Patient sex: M
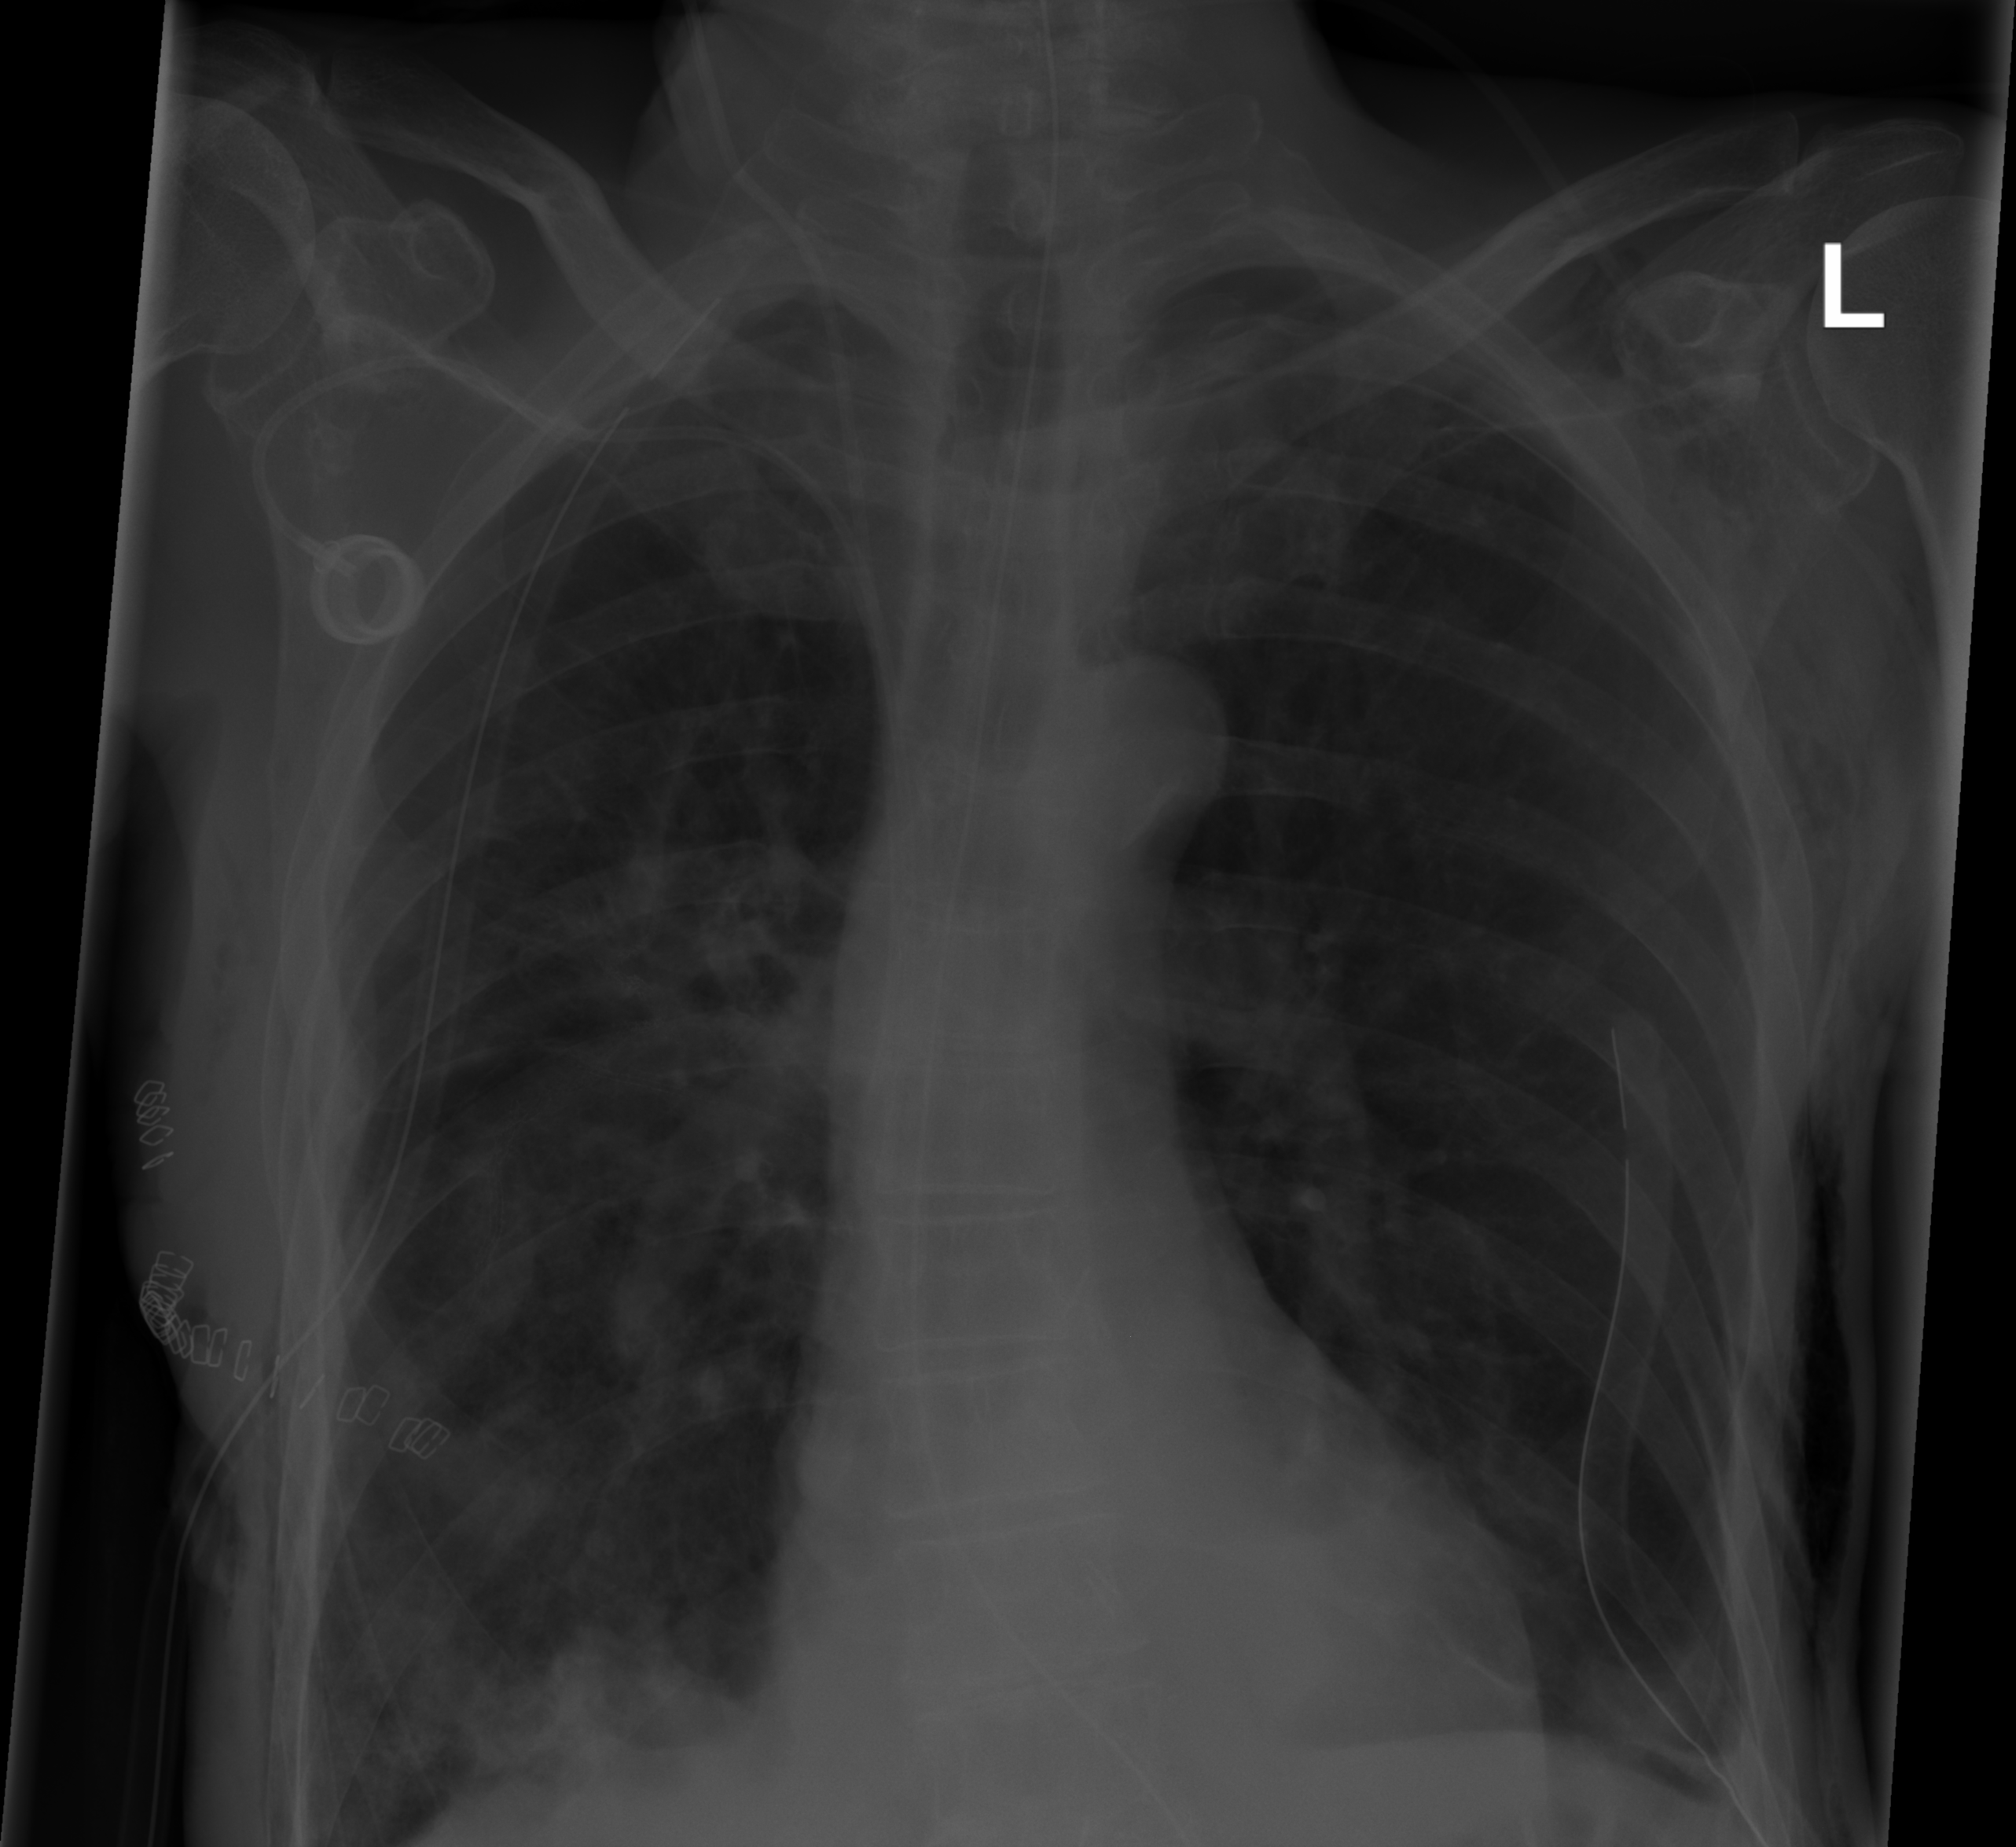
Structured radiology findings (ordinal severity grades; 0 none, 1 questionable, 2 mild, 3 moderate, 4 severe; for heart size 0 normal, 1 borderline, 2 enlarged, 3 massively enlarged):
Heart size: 0
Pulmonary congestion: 0
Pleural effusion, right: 0
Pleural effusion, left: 0
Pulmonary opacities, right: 2
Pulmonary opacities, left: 0
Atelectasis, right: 2
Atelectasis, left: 0